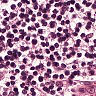
Metastatic tissue present: no